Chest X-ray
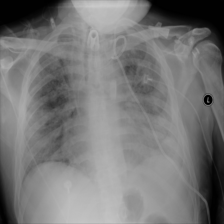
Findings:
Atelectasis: negative
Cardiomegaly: negative
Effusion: negative
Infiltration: positive
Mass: negative
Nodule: negative
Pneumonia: negative
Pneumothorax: negative
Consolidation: negative
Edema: negative
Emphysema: negative
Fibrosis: negative
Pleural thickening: negative
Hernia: negative